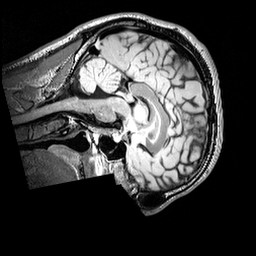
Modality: FLAIR
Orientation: sagittal
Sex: male
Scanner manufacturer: siemens
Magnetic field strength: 3 T
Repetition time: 5 s
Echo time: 0.395 s